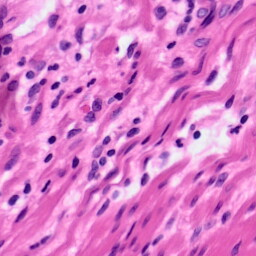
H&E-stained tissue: Pancreatic